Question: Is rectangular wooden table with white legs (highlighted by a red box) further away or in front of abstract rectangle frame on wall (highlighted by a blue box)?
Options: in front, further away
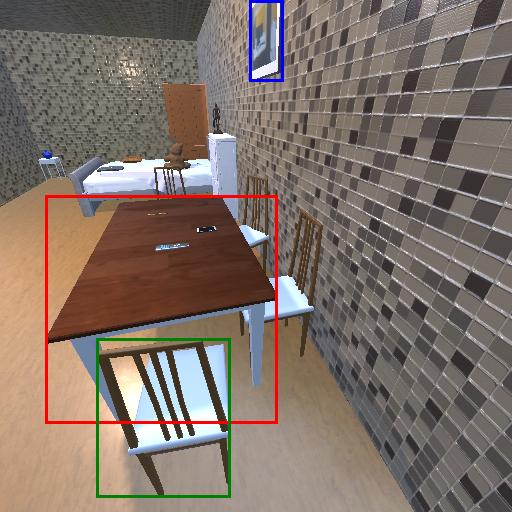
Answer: in front